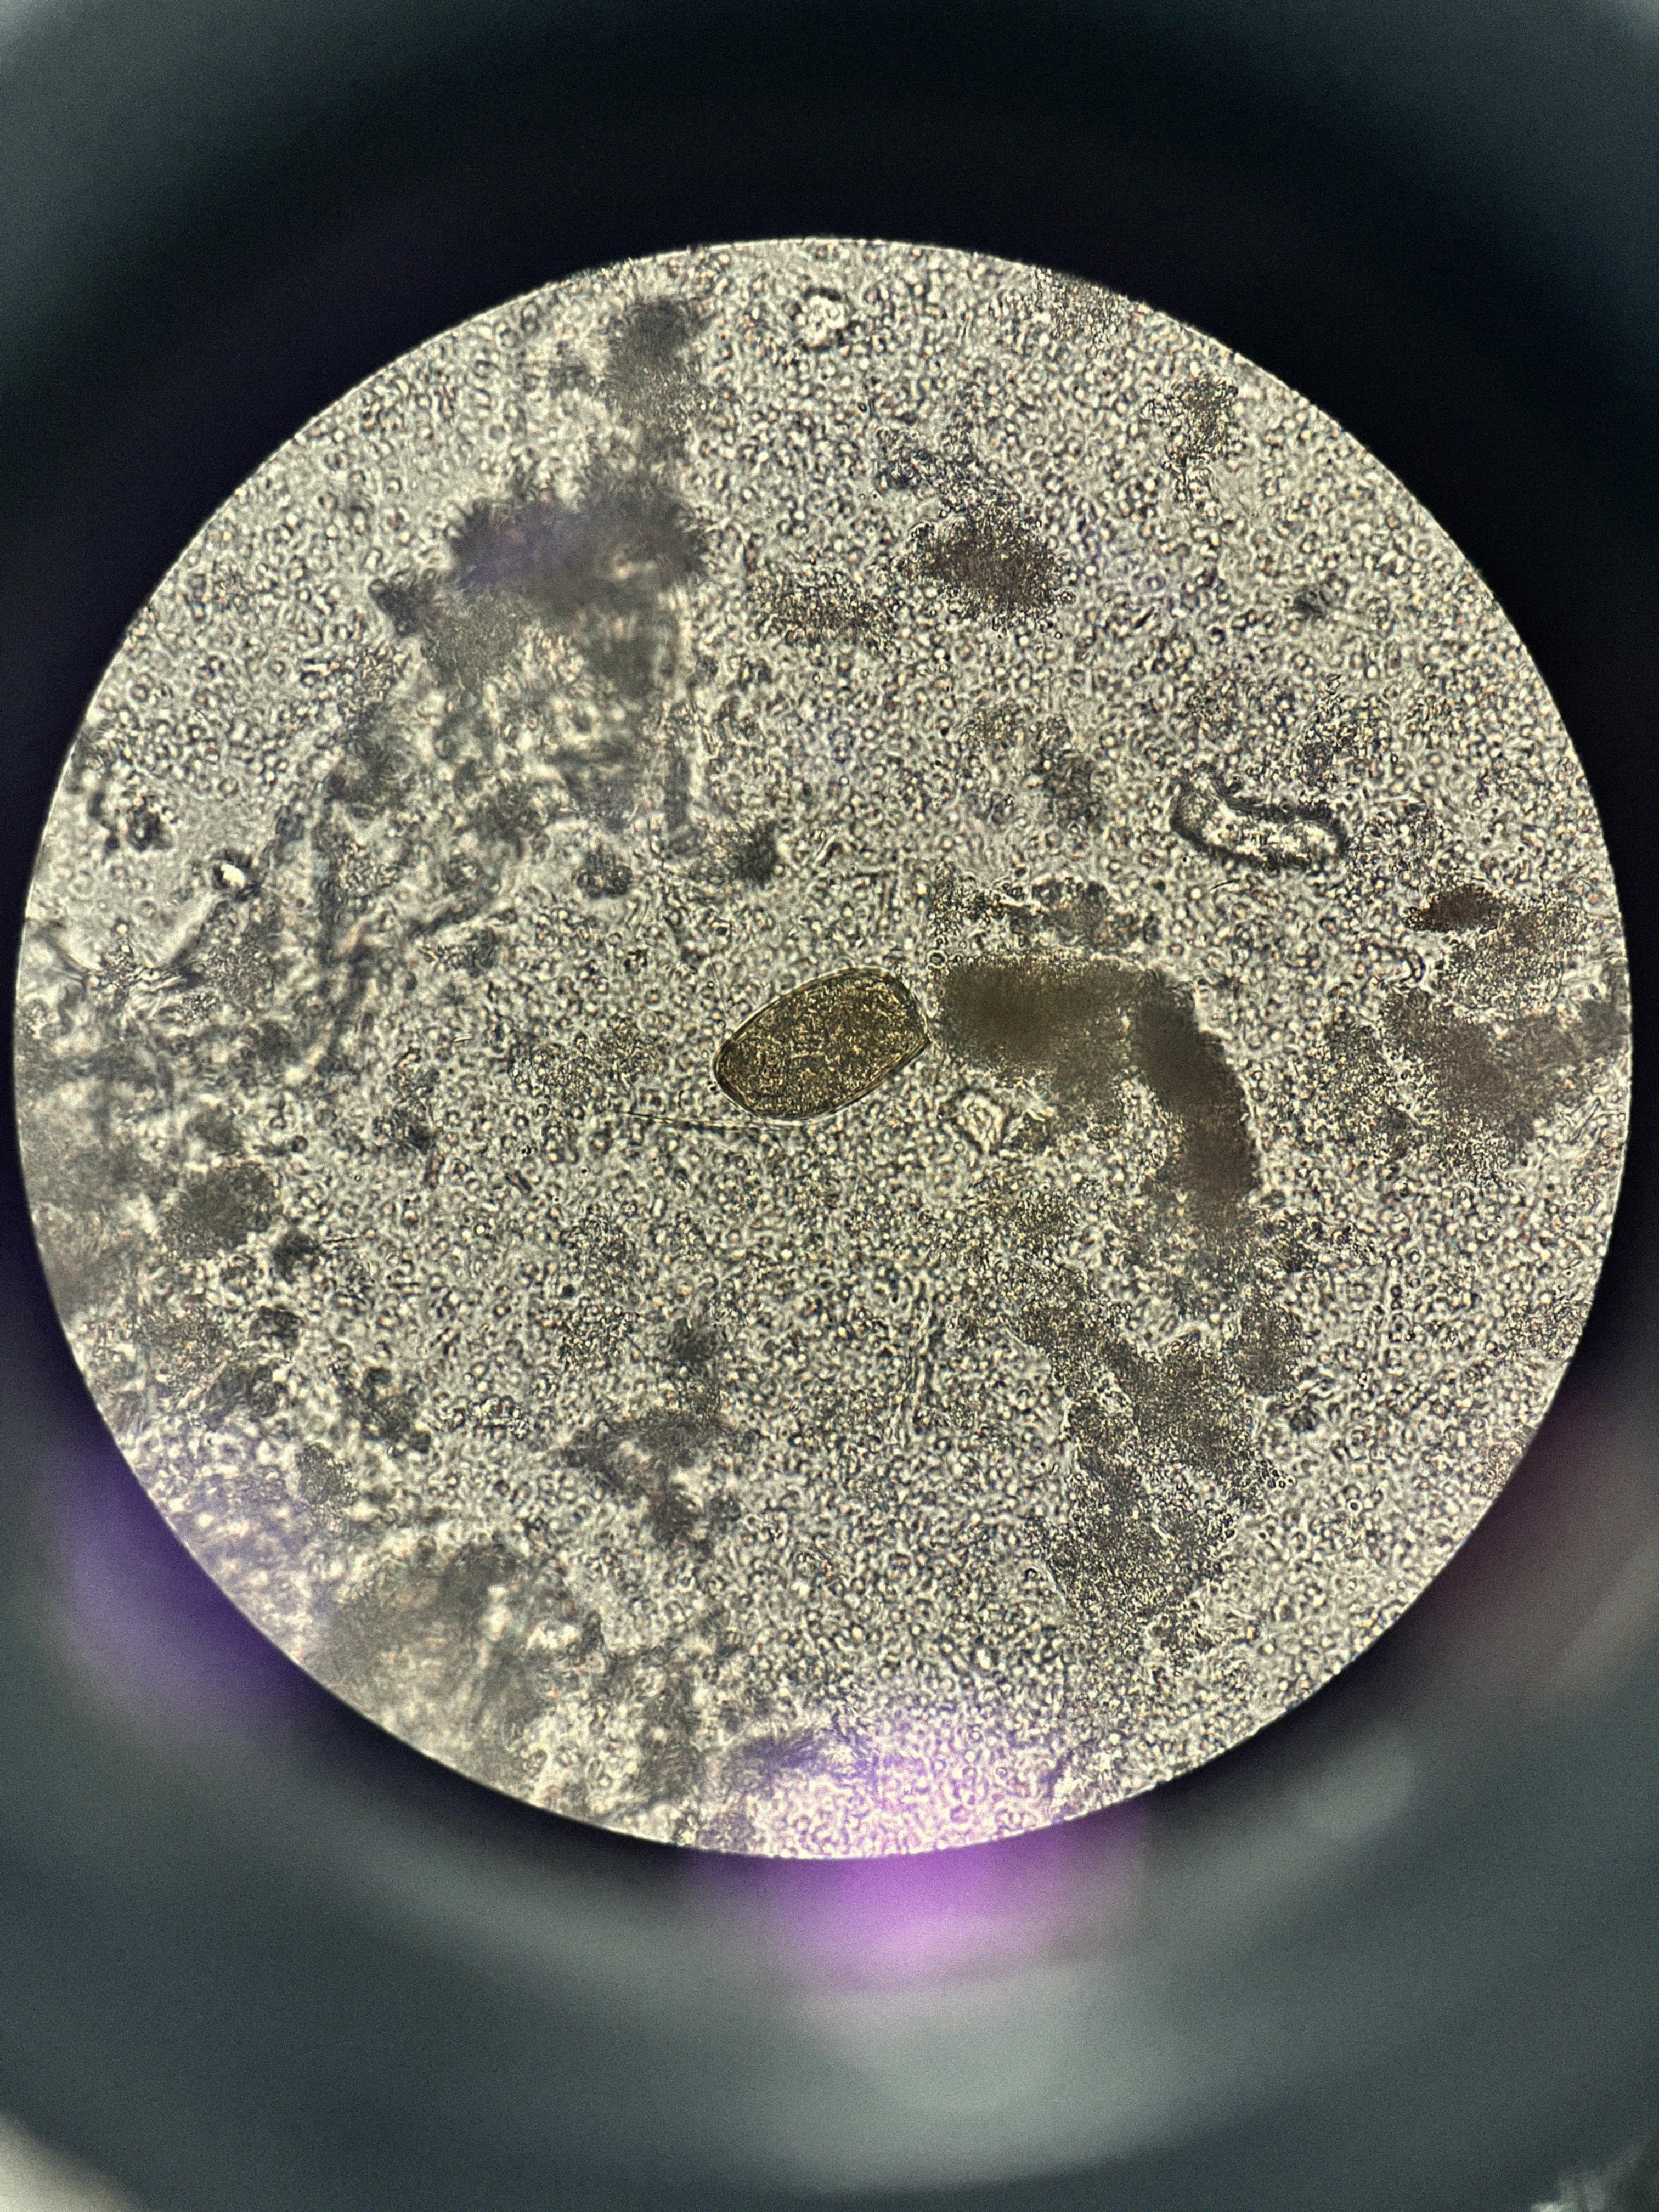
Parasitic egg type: Paragonimus spp